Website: walmart
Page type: cart
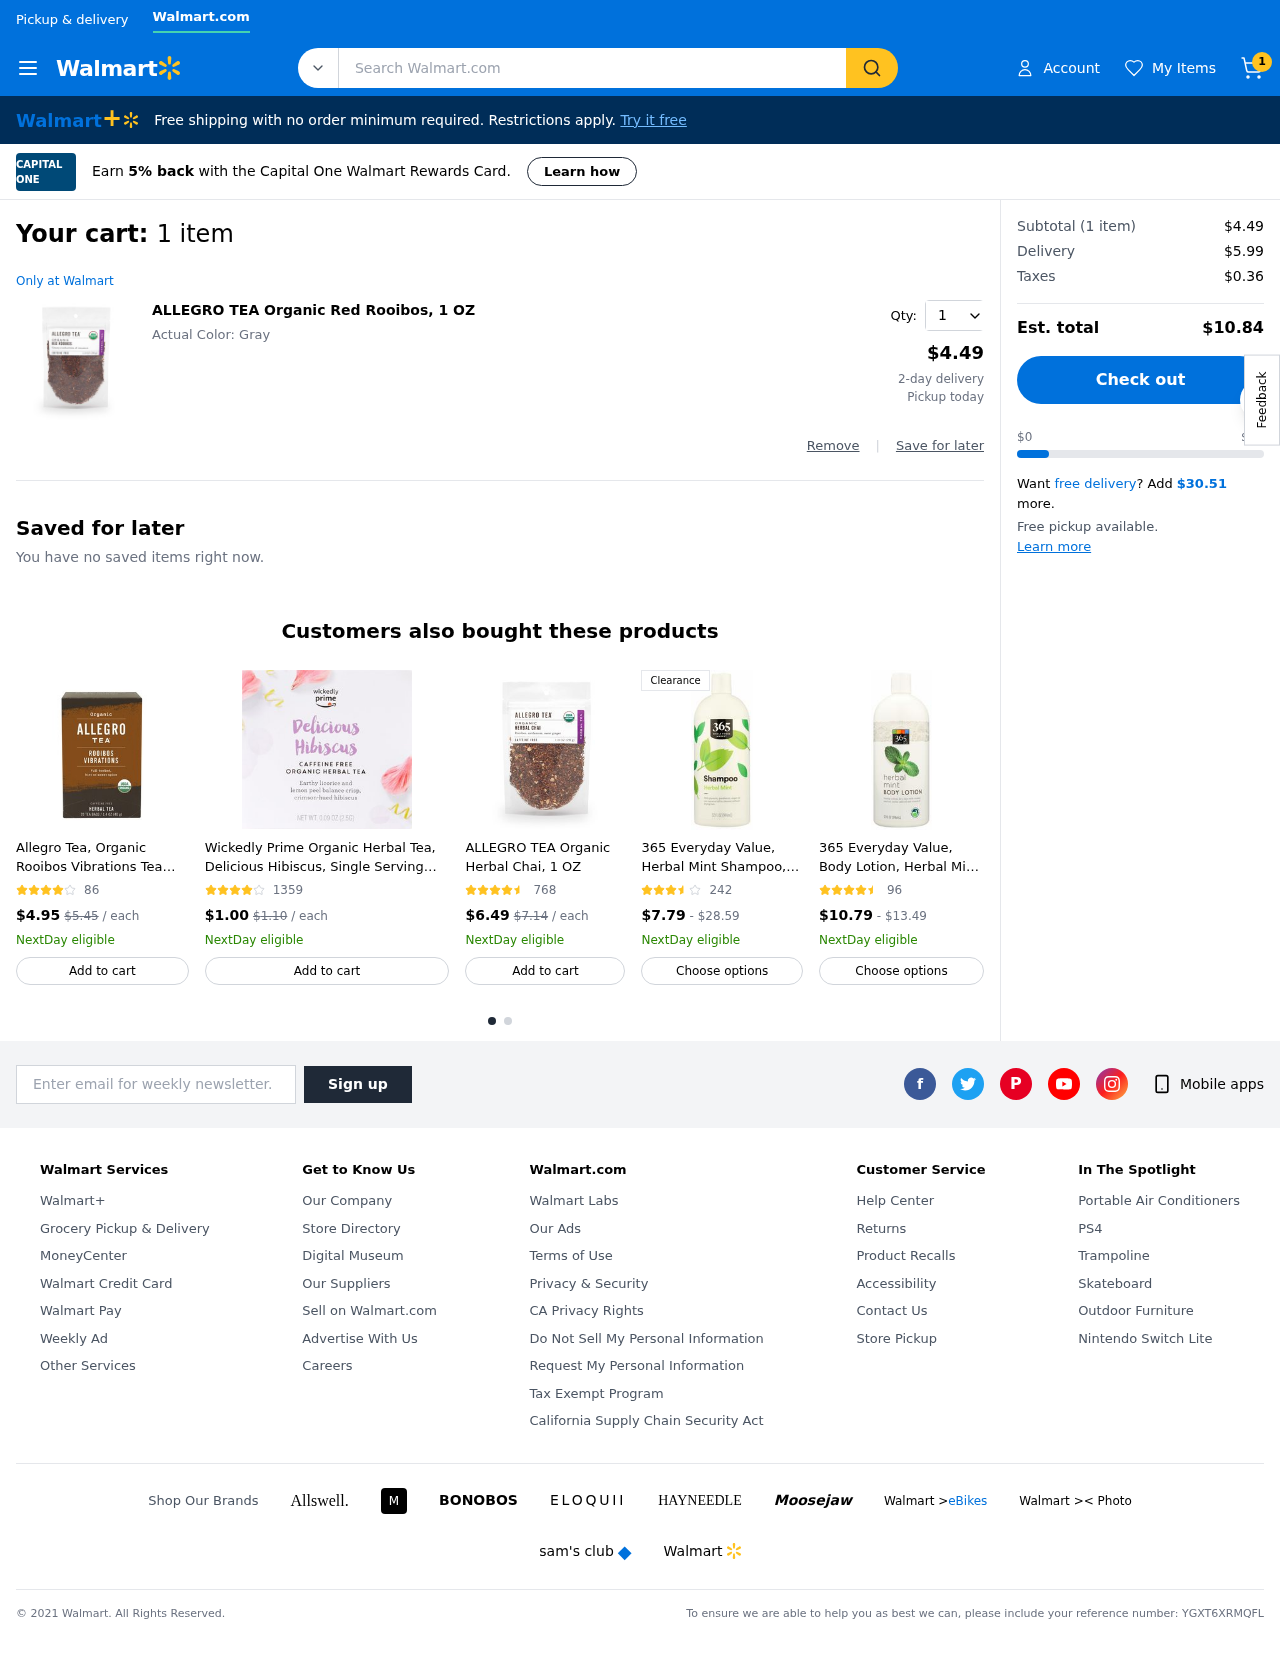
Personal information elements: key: PII_EMAIL
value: eric_thomas@yahoo.com
Product elements: key: PRODUCT1_NAME
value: ALLEGRO TEA Organic Red Rooibos, 1 OZ
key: PRODUCT1_PRICE
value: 4.49
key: PRODUCT1_QUANTITY
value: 1
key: PRODUCT2_NAME
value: Allegro Tea, Organic Rooibos Vibrations Tea Bags, 20 ct
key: PRODUCT2_NUM_RATINGS
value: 86
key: PRODUCT2_PRICE
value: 4.95
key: PRODUCT3_NAME
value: Wickedly Prime Organic Herbal Tea, Delicious Hibiscus, Single Serving Sample
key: PRODUCT3_NUM_RATINGS
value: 1359
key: PRODUCT3_PRICE
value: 1
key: PRODUCT4_NAME
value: ALLEGRO TEA Organic Herbal Chai, 1 OZ
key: PRODUCT4_NUM_RATINGS
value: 768
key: PRODUCT4_PRICE
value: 6.49
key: PRODUCT5_NAME
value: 365 Everyday Value, Herbal Mint Shampoo, 32 fl oz
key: PRODUCT5_NUM_RATINGS
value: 242
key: PRODUCT5_PRICE
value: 7.79
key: PRODUCT6_NAME
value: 365 Everyday Value, Body Lotion, Herbal Mint, 32 oz
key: PRODUCT6_NUM_RATINGS
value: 96
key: PRODUCT6_PRICE
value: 10.79
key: PRODUCT2_ORIGINAL_PRICE
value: $5.45
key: PRODUCT3_ORIGINAL_PRICE
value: $1.10
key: PRODUCT4_ORIGINAL_PRICE
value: $7.14
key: PRODUCT5_PRICE_MAX
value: $28.59
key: PRODUCT6_PRICE_MAX
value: $13.49
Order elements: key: ORDER_NUM_ITEMS
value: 1
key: ORDER_NUM_ITEMS
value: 1 item
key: ORDER_SUBTOTAL
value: $4.49
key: ORDER_SHIPPING_COST
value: $5.99
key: ORDER_TAX
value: $0.36
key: ORDER_TOTAL
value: $10.84
Search elements: key: HEADER_SEARCH
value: Search Walmart.com